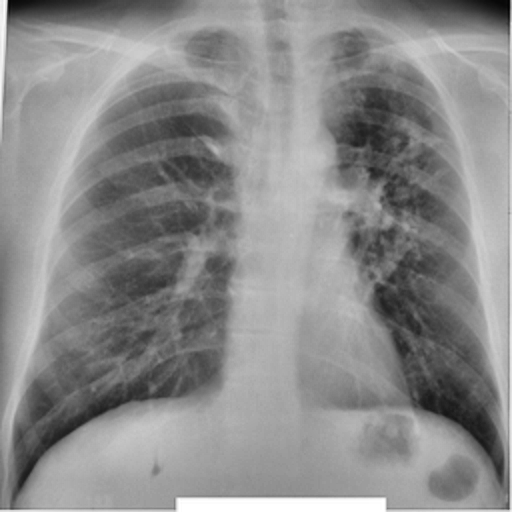
Finding: TUBERCULOSIS